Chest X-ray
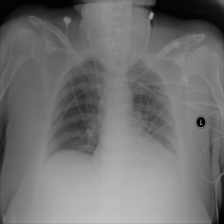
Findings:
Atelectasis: negative
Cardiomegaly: negative
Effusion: negative
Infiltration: negative
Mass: negative
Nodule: negative
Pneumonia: negative
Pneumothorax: negative
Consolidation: negative
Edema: negative
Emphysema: negative
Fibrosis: negative
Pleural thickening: negative
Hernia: negative